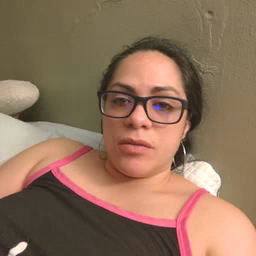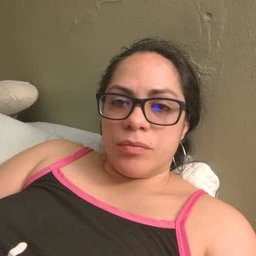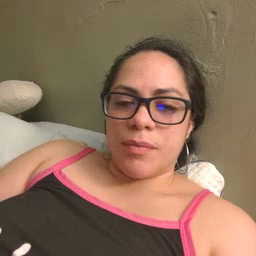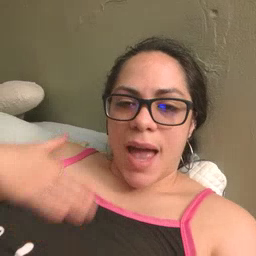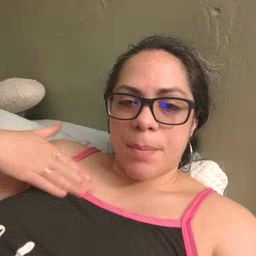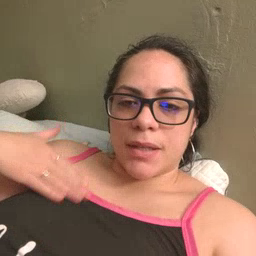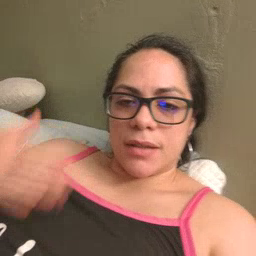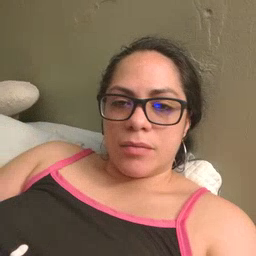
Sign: happy